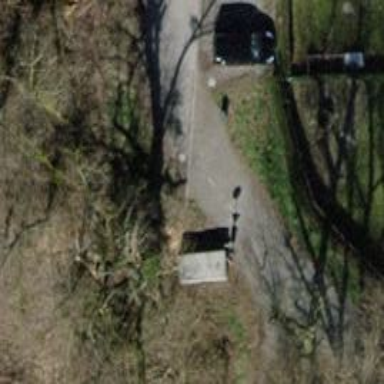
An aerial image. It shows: Bollard barrier.